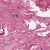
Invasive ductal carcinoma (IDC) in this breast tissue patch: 0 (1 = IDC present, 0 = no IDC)